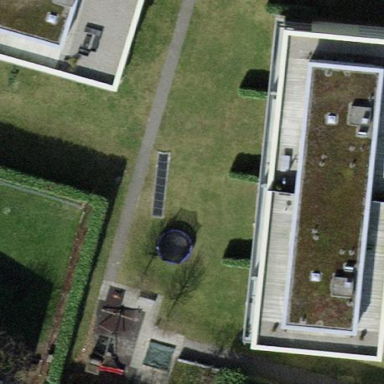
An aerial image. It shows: Building with flat roof.